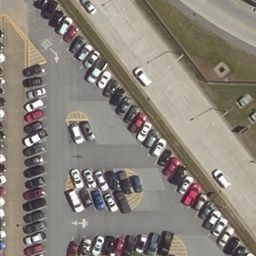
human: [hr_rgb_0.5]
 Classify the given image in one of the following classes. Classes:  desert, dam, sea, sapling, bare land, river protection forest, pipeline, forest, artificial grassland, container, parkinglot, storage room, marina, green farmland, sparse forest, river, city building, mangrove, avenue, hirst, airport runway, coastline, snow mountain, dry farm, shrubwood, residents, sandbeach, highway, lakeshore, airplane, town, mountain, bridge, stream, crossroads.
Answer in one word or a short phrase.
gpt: parkinglot